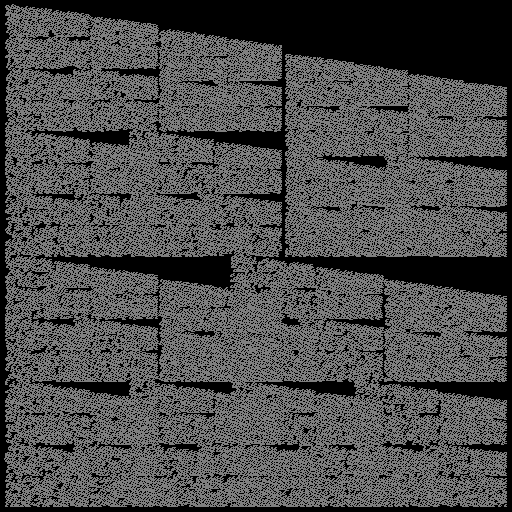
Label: castle